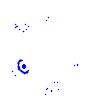
Particle: proton